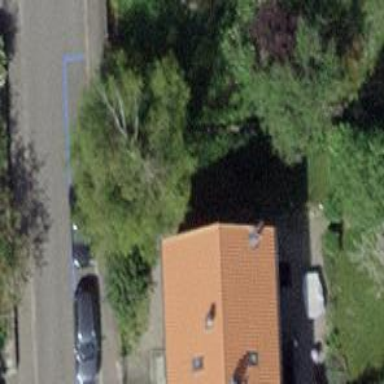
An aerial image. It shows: Detached building.